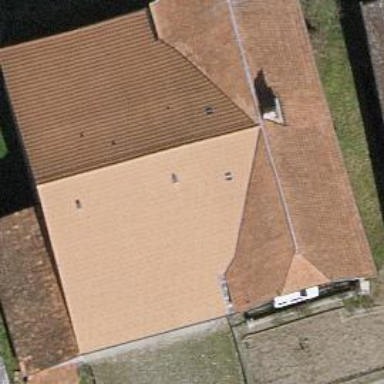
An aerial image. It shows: Farm building.